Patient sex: M
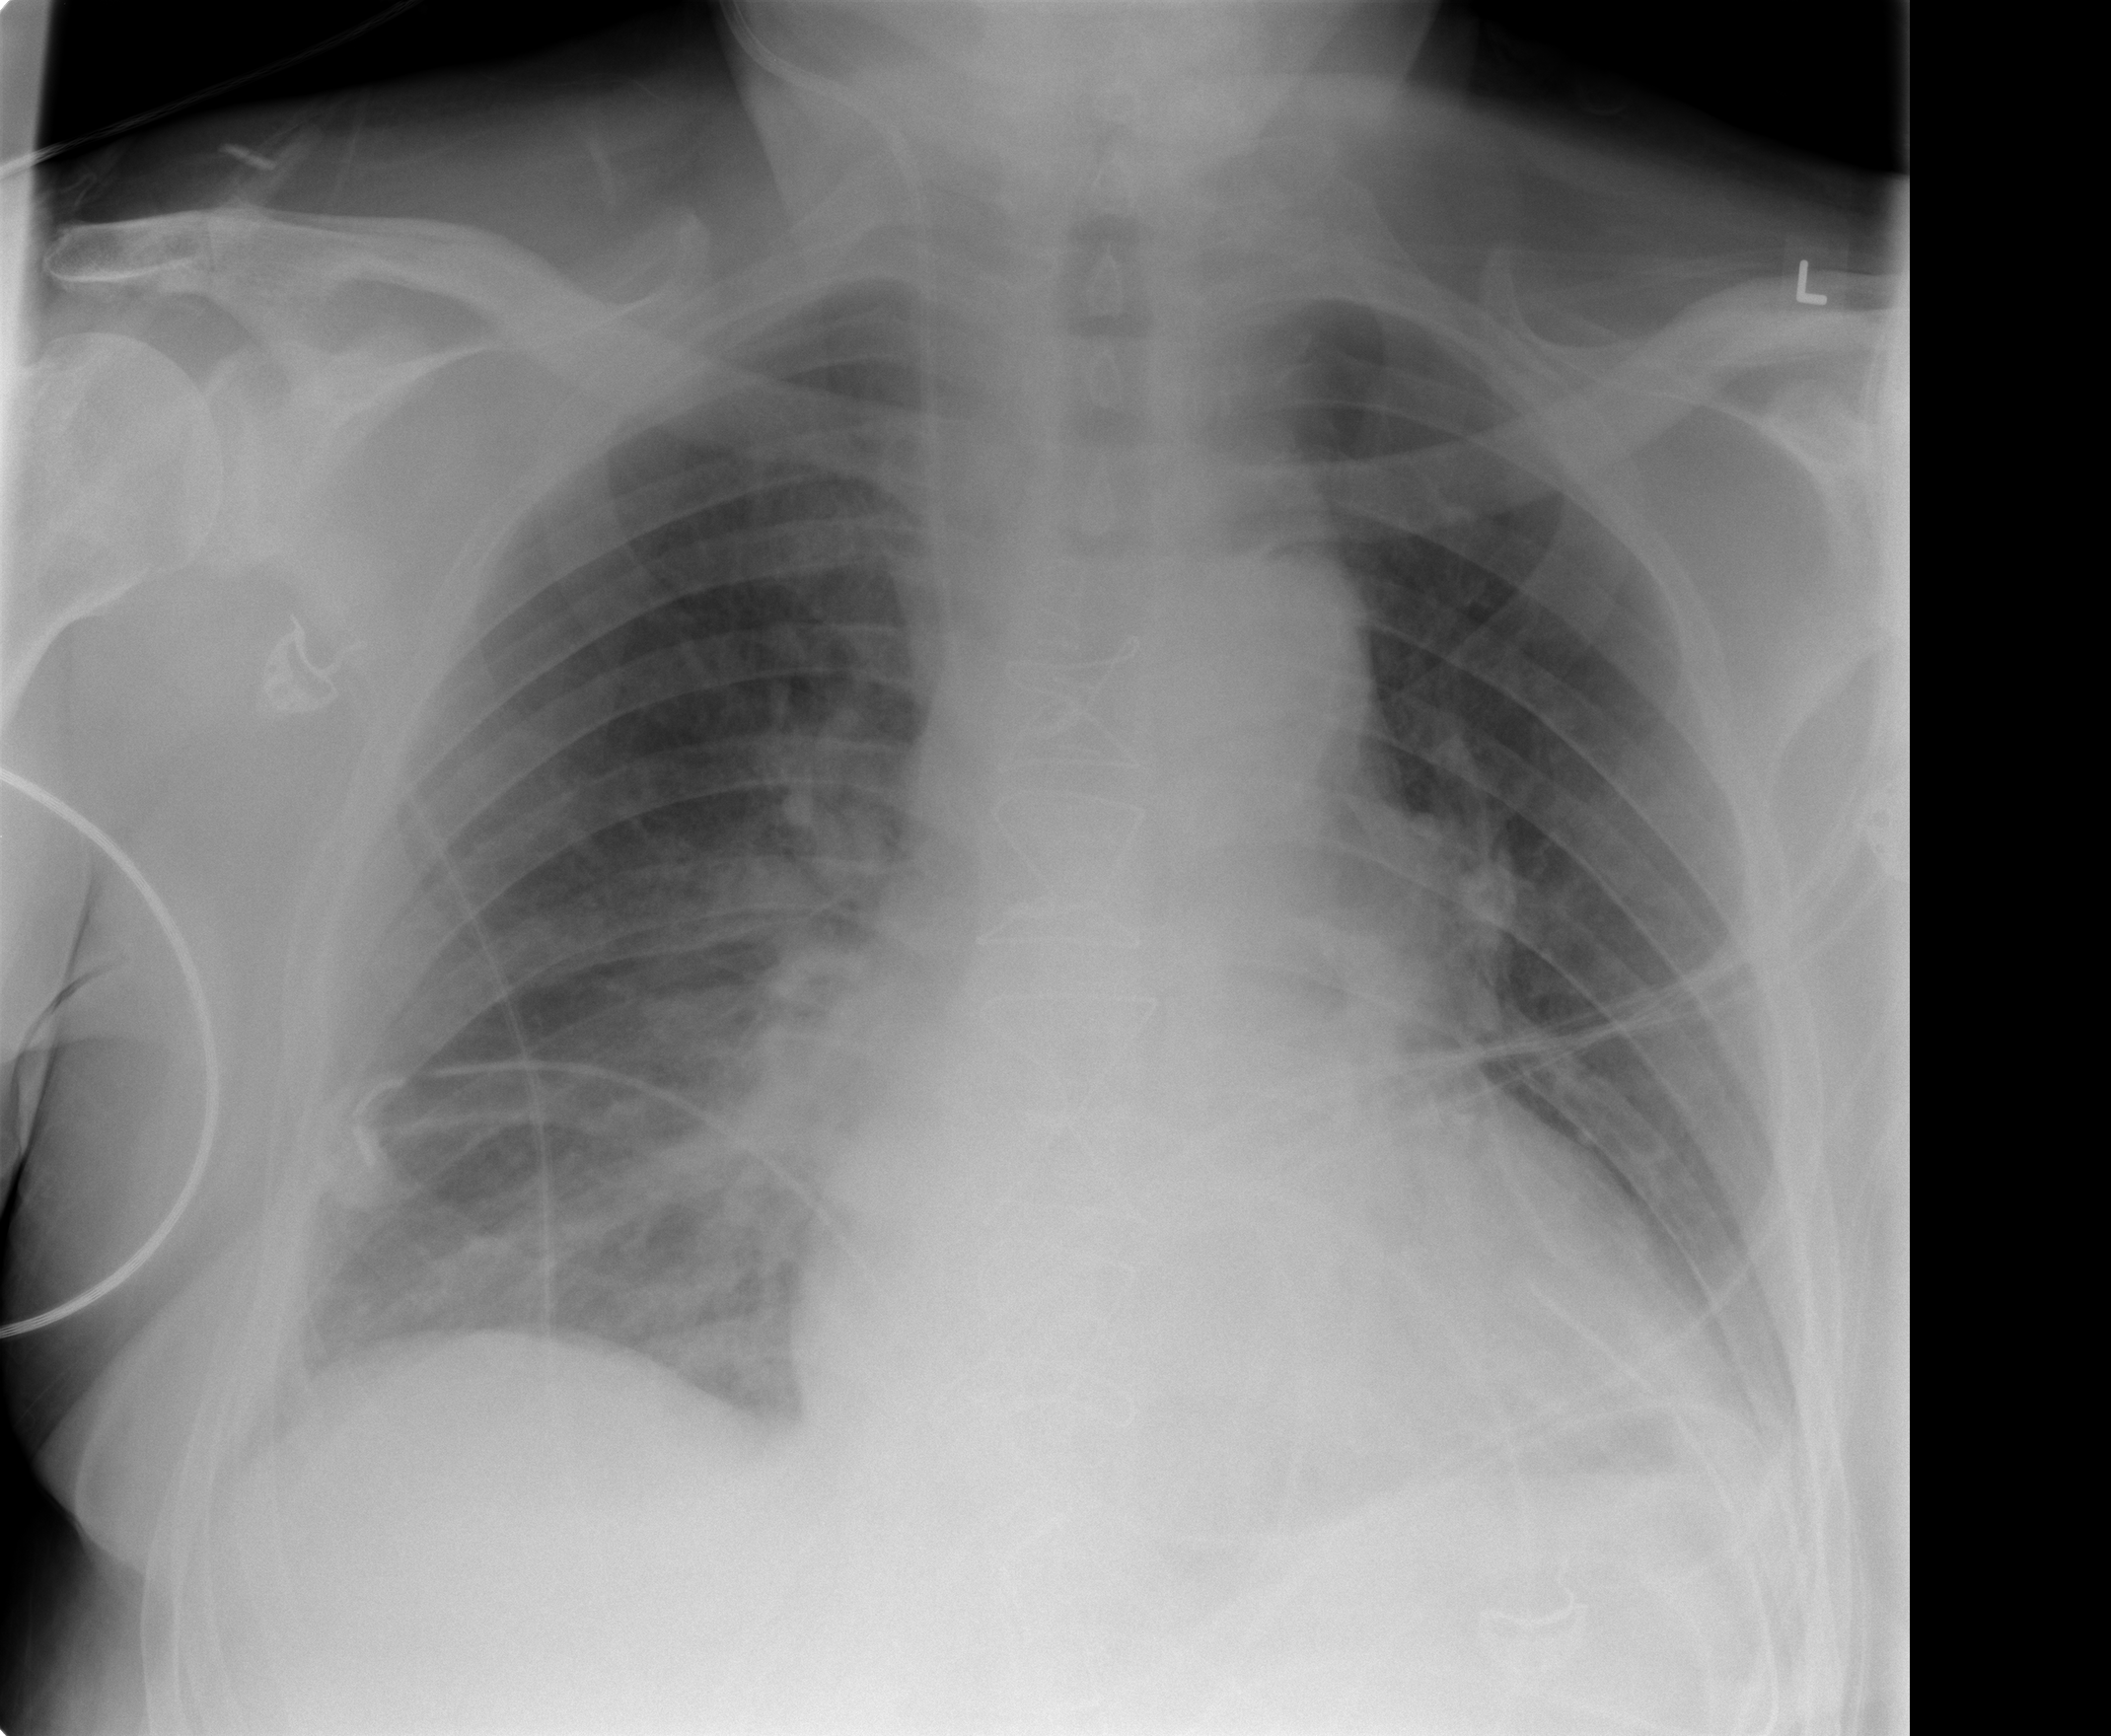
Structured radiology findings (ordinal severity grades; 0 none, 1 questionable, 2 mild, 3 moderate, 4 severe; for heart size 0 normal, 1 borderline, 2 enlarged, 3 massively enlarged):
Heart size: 2
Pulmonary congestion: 2
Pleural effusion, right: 0
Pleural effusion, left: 2
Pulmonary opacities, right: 3
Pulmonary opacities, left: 2
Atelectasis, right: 2
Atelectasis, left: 0